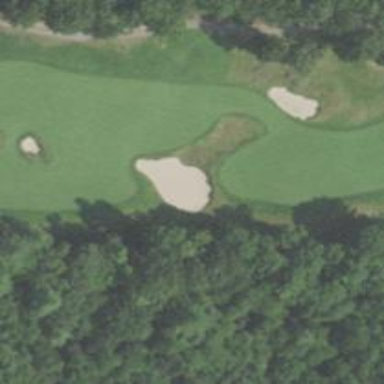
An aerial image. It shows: View of golf hole.